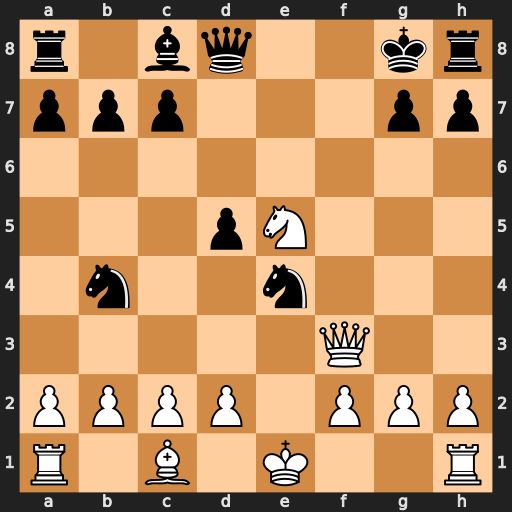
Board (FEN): r1bq2kr/ppp3pp/8/3pN3/1n2n3/5Q2/PPPP1PPP/R1B1K2R
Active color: w
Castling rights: KQ
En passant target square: -
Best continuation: Qf7#